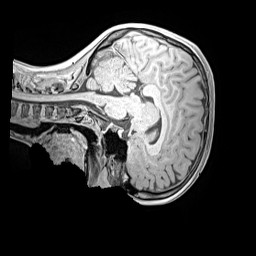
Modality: MP2RAGE
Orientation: sagittal
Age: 10
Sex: female
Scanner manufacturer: siemens
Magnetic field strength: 3 T
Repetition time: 4 s
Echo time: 0.00299 s